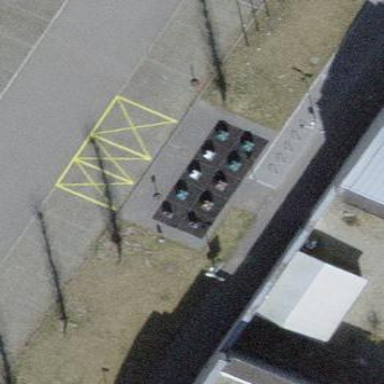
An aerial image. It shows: Recycling container for recycling.